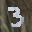
Label: 3